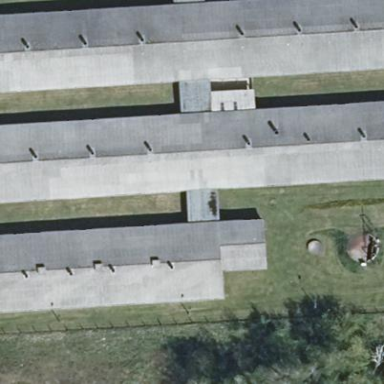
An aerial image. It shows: Gabled grey-colored farm auxiliary building with the roof oriented along its structure.